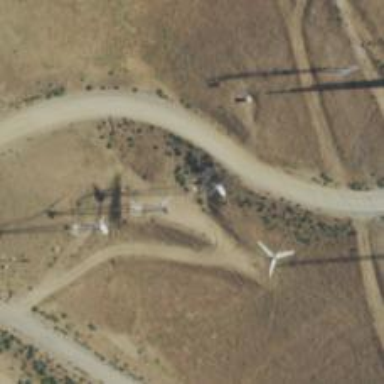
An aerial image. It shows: Wind power generator with wind turbines.